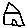
Label: house